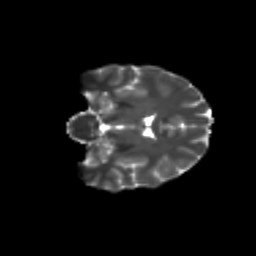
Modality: T2w
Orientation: coronal
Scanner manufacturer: siemens
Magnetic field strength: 3 T
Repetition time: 9.2 s
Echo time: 0.084 s